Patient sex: M
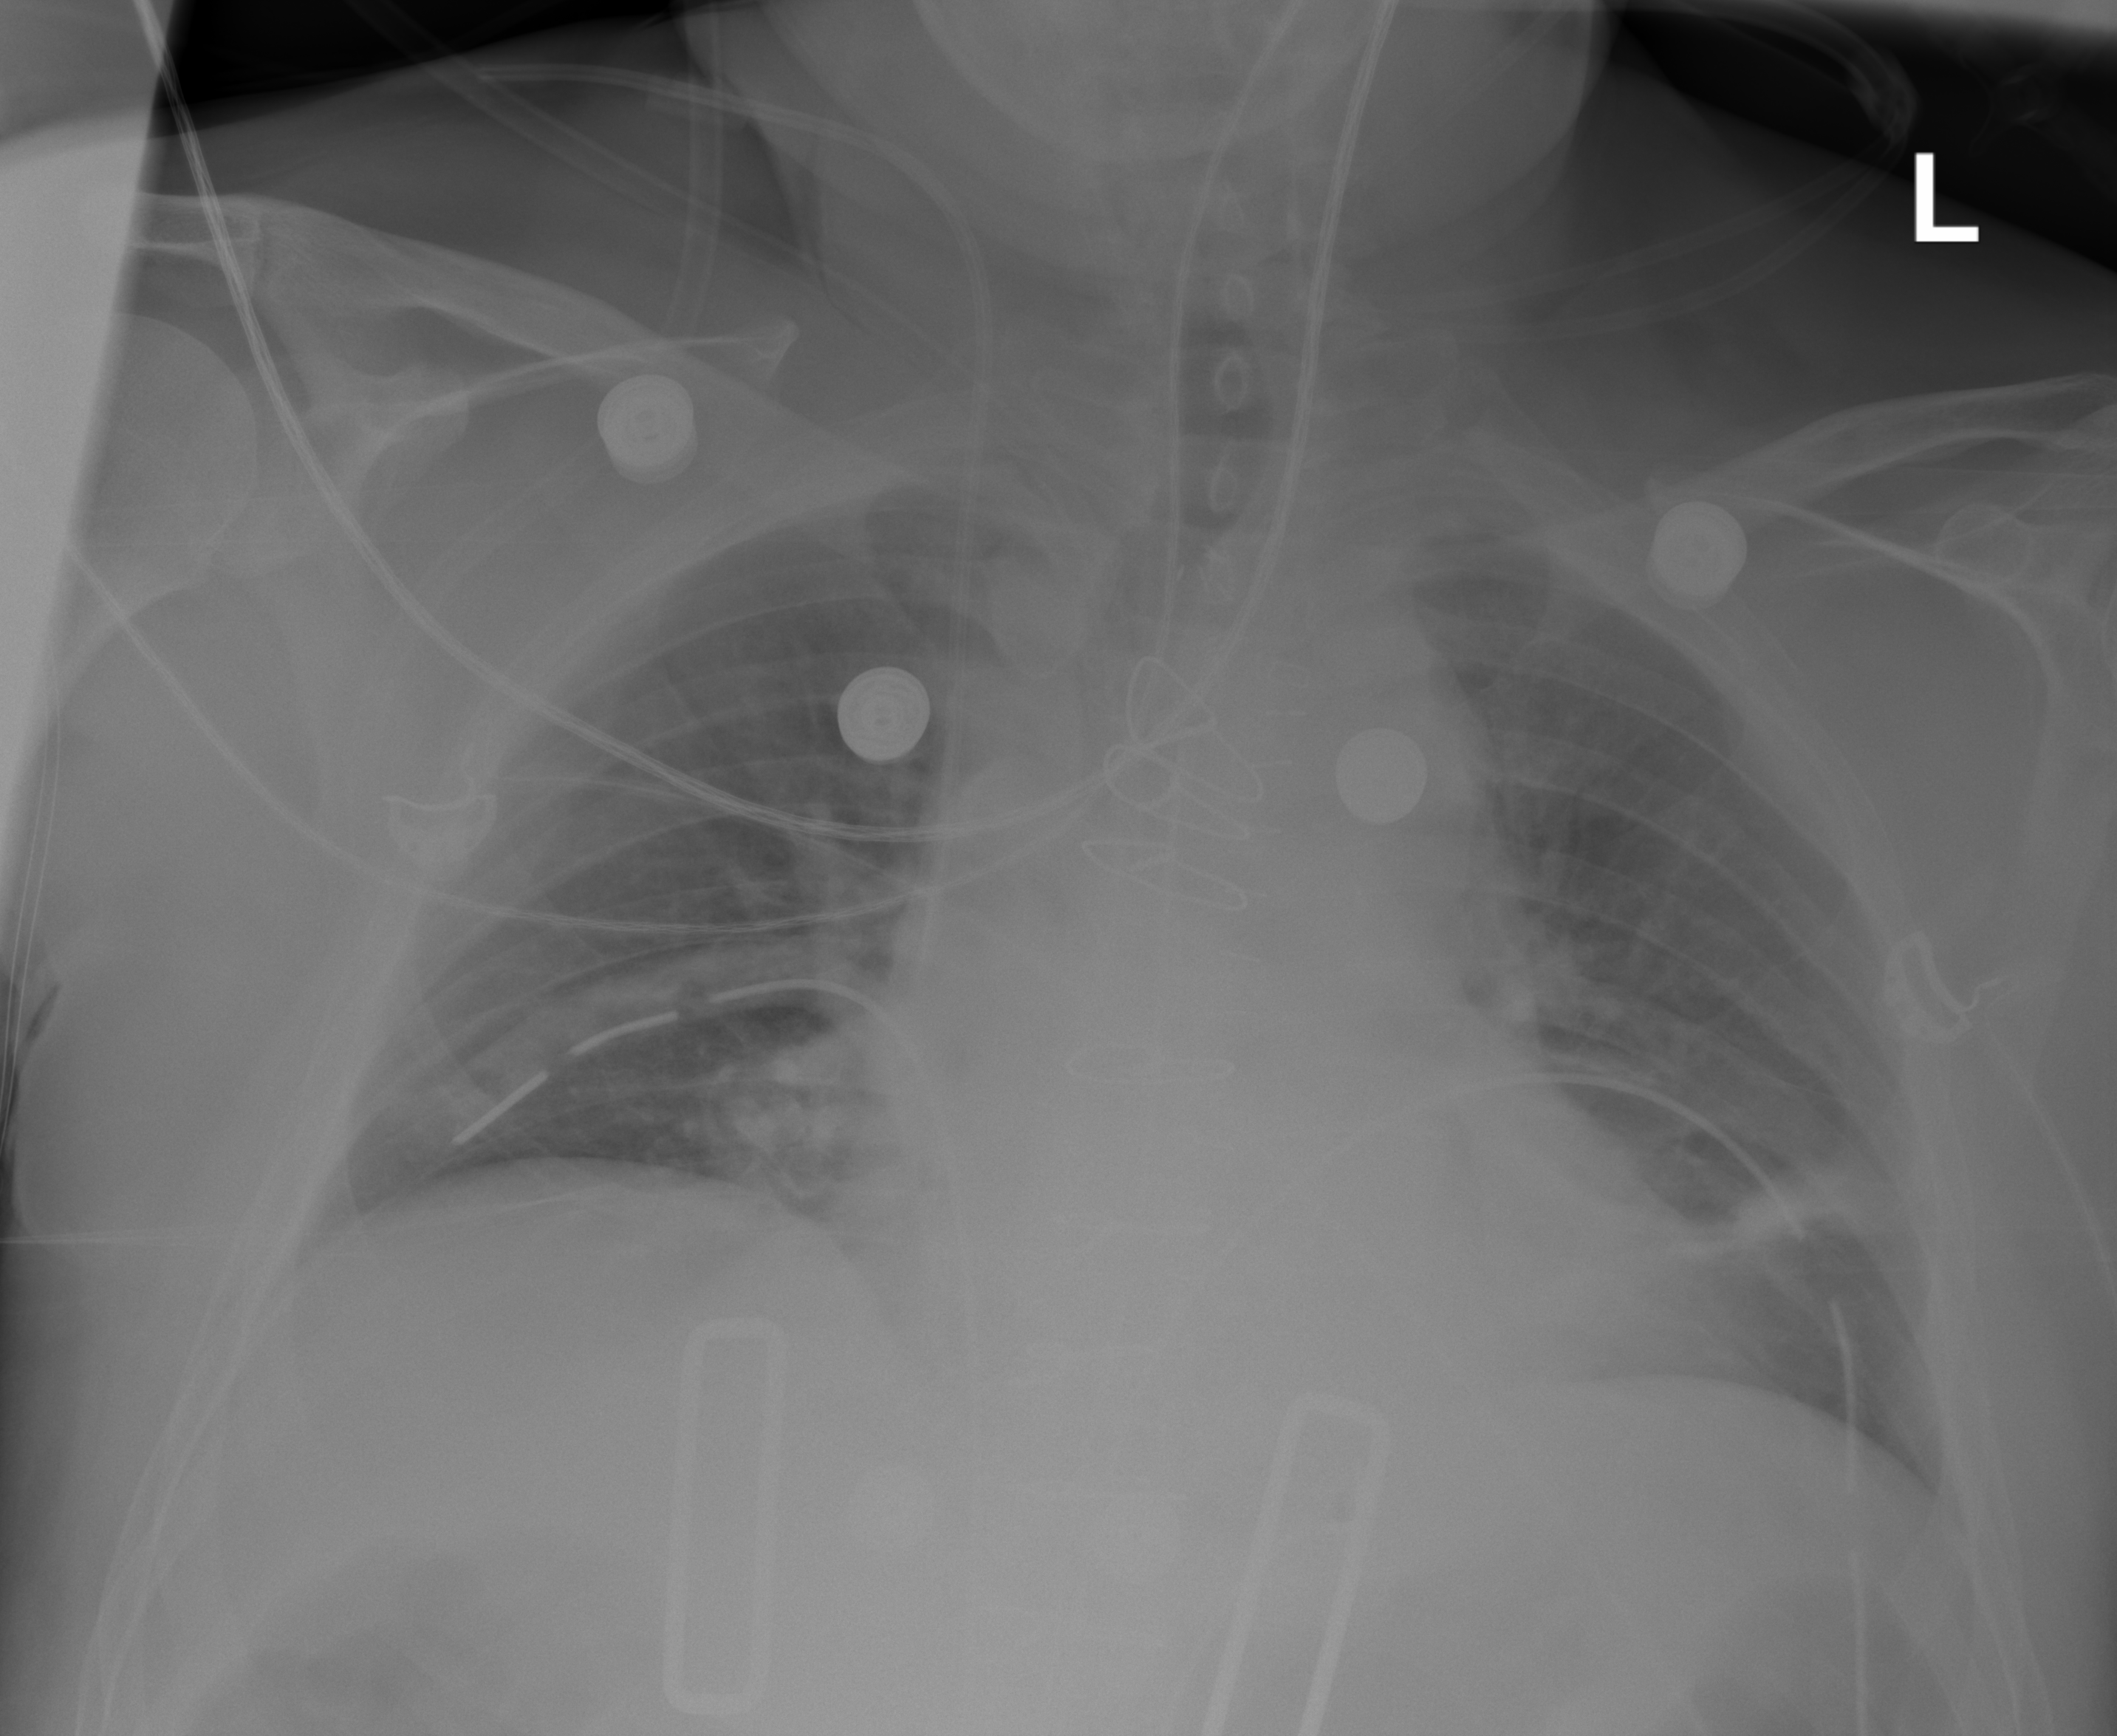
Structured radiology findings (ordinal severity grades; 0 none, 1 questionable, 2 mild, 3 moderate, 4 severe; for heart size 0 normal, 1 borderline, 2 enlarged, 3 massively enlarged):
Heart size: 2
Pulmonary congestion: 2
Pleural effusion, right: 0
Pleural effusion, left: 0
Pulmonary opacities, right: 0
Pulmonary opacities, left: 0
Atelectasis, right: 0
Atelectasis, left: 2